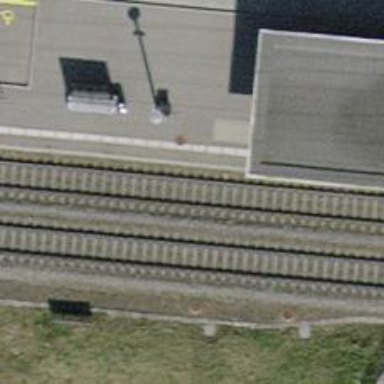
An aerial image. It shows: Railway stop with public transport stop position.